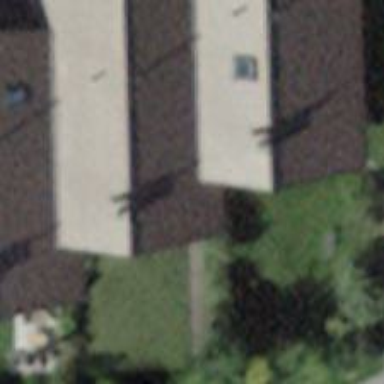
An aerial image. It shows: Building with tiled roof.